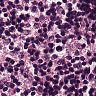
Metastatic tissue present: no